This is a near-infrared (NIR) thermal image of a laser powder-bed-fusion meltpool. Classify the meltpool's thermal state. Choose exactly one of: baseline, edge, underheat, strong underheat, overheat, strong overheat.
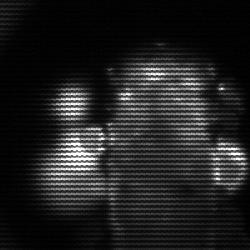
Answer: strong underheat